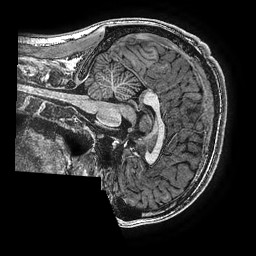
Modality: T1w
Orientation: sagittal
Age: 18
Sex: male
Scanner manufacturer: ge
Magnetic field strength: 3 T
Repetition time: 0.00766 s
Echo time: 0.003476 s